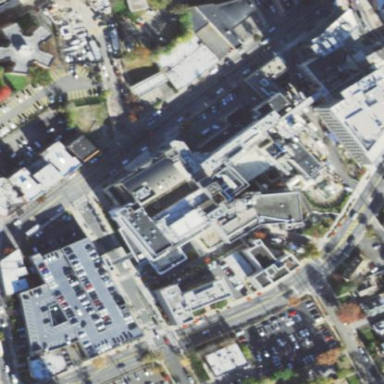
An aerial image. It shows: Healthcare facility identified as hospital.